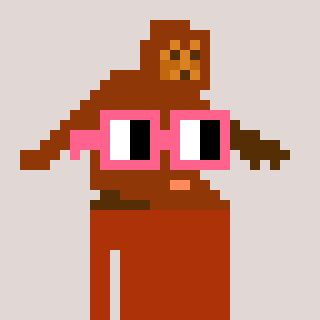
a pixel art character with square pink glasses, a bigfoot-shaped head and a hotbrown-colored body on a warm background